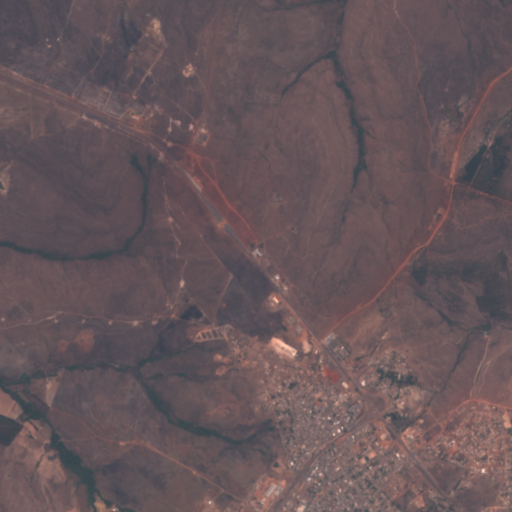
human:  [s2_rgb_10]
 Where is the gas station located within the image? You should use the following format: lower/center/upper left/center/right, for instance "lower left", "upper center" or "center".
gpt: The gas station is located in the lower center of the image.
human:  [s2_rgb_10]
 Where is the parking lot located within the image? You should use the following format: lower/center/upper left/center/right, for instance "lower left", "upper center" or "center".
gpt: The parking lot is located in the lower right of the image.
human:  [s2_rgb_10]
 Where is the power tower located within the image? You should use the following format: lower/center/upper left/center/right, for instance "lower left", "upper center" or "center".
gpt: The power tower is located in the upper left of the image.
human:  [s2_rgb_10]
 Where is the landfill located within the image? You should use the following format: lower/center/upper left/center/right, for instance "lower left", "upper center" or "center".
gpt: There is no landfill in the image.